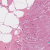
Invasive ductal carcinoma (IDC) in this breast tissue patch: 0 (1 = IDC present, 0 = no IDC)